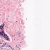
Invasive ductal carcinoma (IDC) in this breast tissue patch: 0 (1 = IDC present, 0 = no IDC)